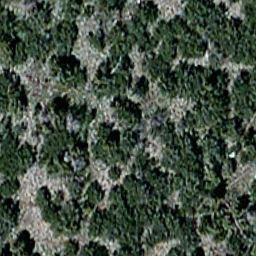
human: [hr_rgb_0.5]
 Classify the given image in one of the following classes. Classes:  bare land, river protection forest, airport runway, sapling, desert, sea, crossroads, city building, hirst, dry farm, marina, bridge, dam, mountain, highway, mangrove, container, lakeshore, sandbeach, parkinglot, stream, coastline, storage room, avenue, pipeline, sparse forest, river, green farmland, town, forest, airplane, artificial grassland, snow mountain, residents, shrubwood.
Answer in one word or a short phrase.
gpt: sparse forest